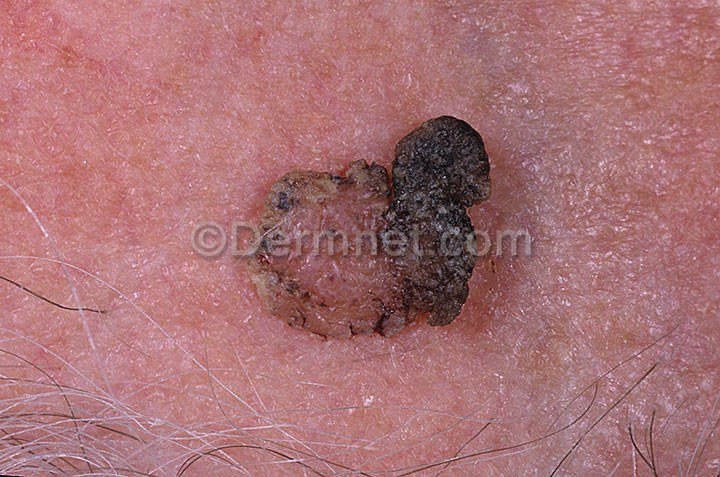
Disease: Seborrheic Keratoses and other Benign Tumors